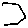
Label: hexagon